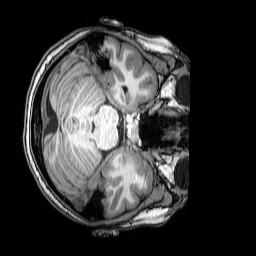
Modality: T1w
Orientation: axial
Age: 19
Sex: female